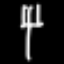
Label: fork